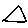
Label: triangle